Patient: sex F, age 53
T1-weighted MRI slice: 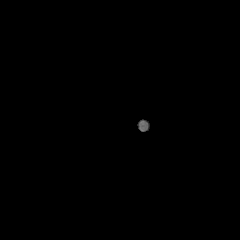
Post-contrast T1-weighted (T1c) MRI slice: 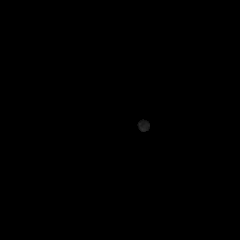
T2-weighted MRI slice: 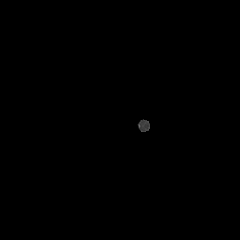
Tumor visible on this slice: no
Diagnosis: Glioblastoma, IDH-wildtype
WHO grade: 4